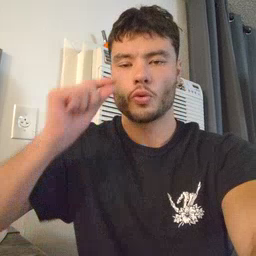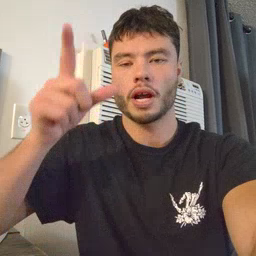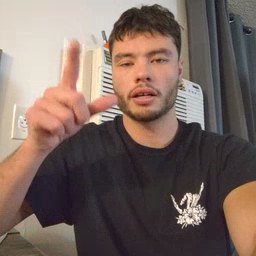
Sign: wake